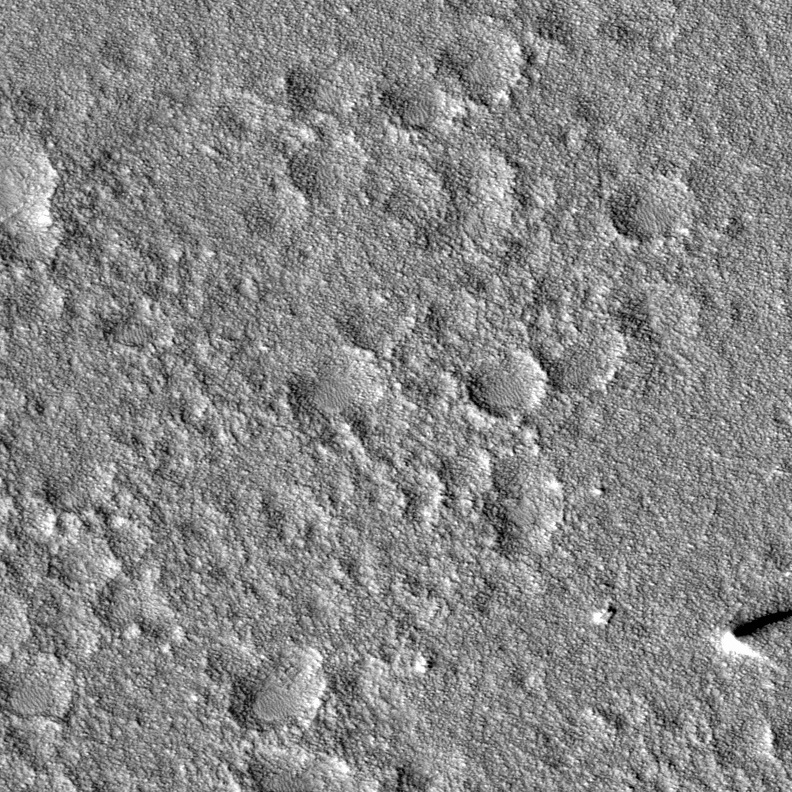
Label: dustdevil